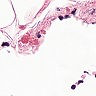
Metastatic tissue present: no